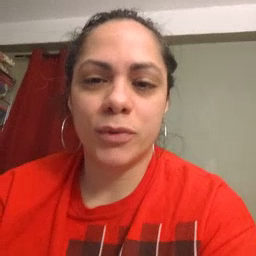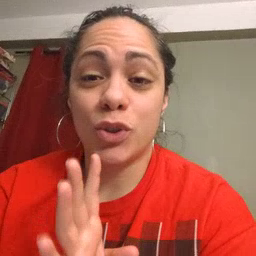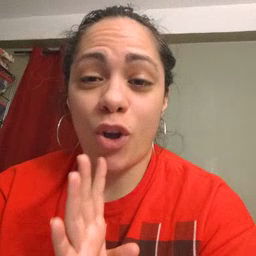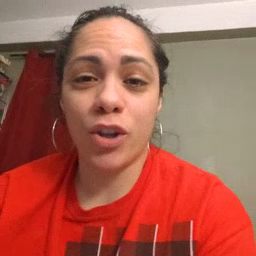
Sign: talk